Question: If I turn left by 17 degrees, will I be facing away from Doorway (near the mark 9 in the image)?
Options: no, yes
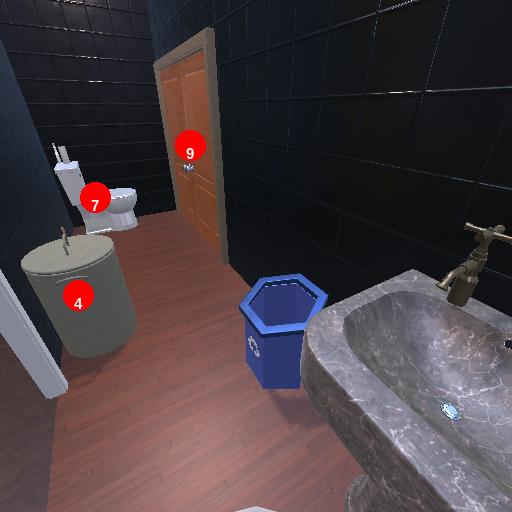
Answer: no